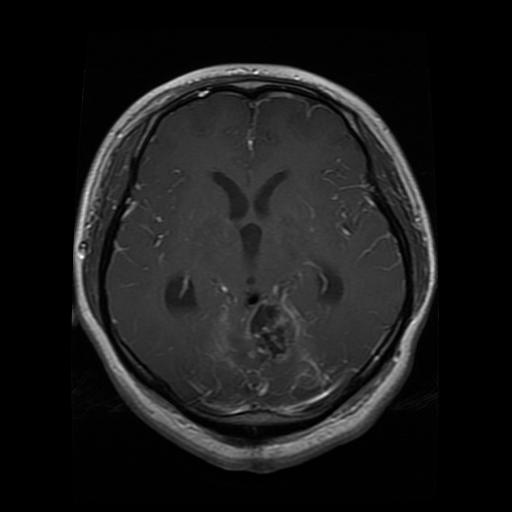
Label: glioma